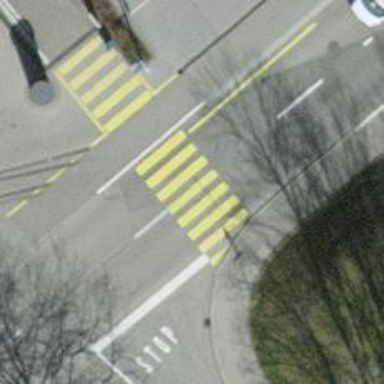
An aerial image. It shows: Zebra crossing on the road.